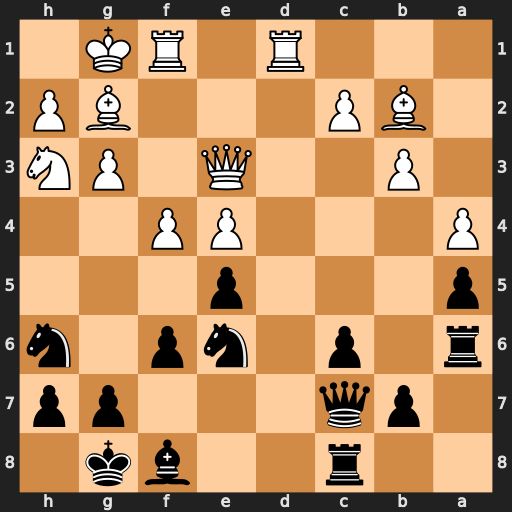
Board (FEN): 2r2bk1/1pq3pp/r1p1np1n/p3p3/P3PP2/1P2Q1PN/1BP3BP/3R1RK1
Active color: b
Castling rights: -
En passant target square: -
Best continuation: Bc5 Qxc5 Nxc5